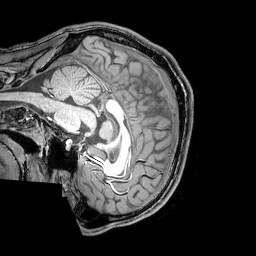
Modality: T1w
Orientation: sagittal
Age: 21
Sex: male
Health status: healthy
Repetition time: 0.081 s
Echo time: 0.037 s